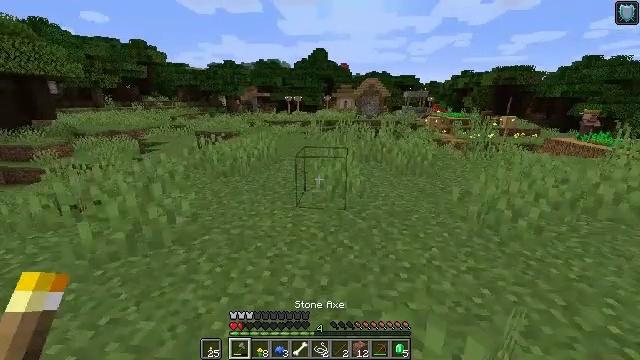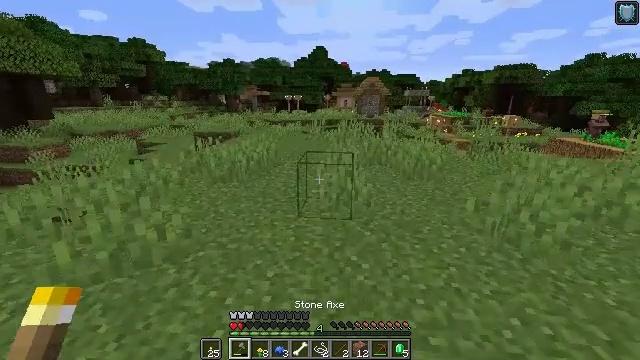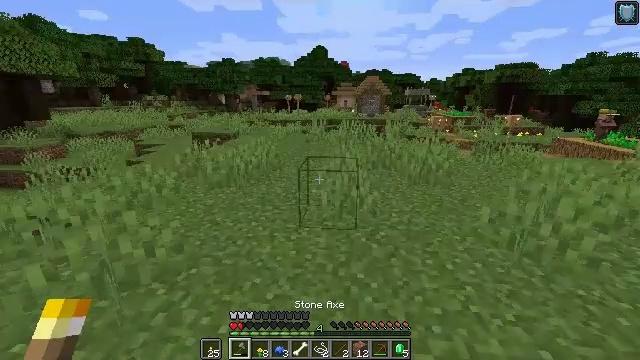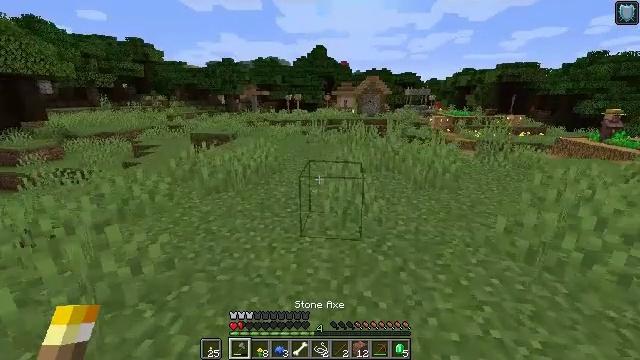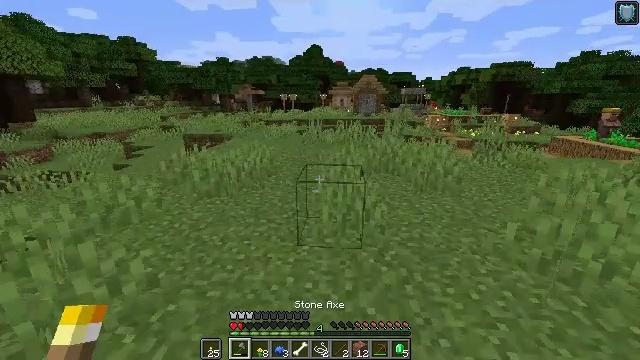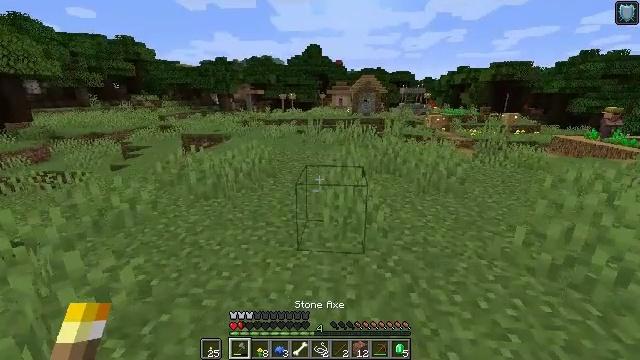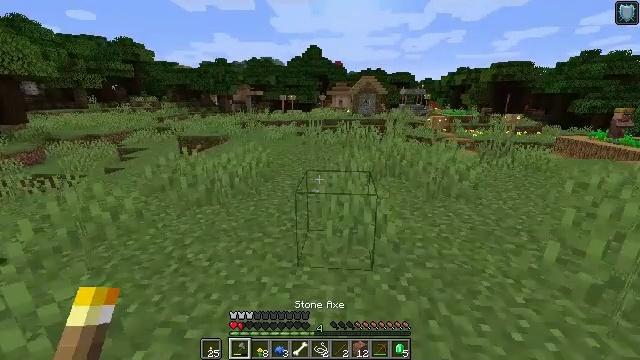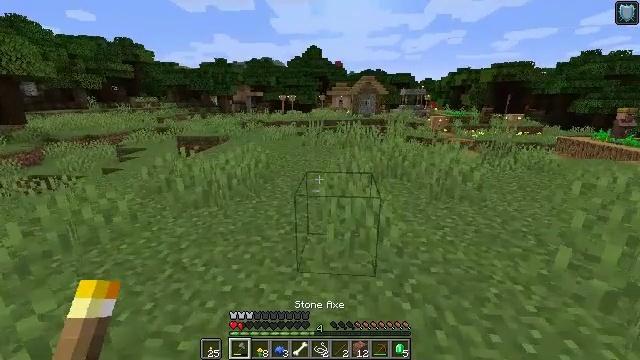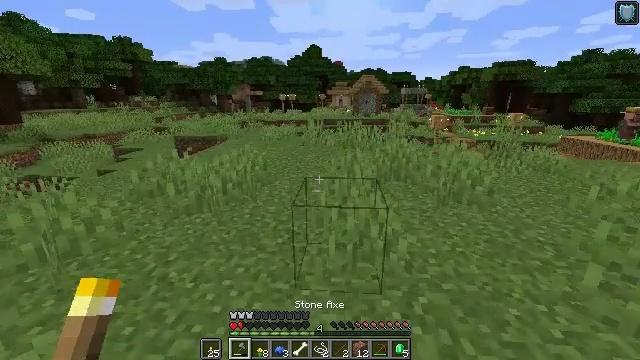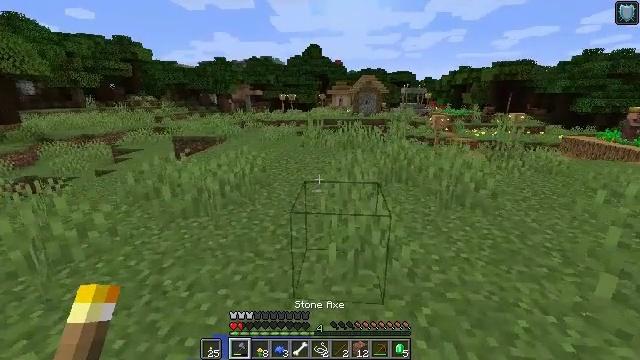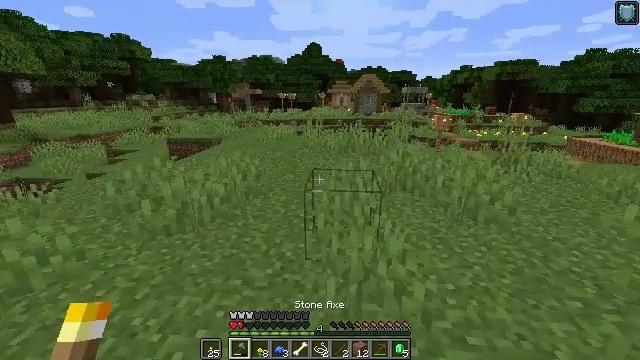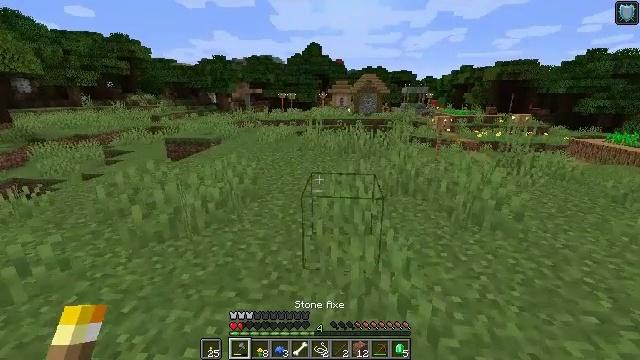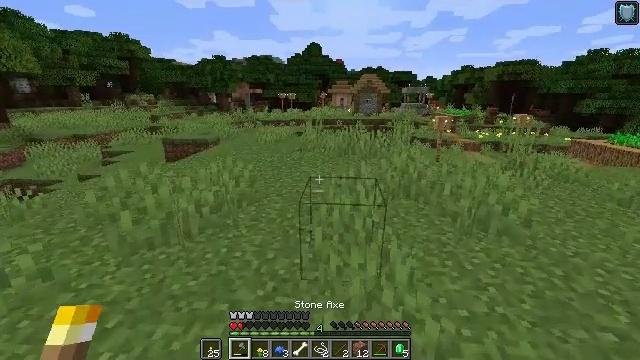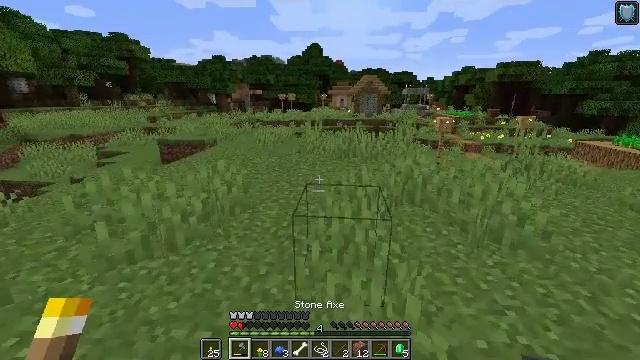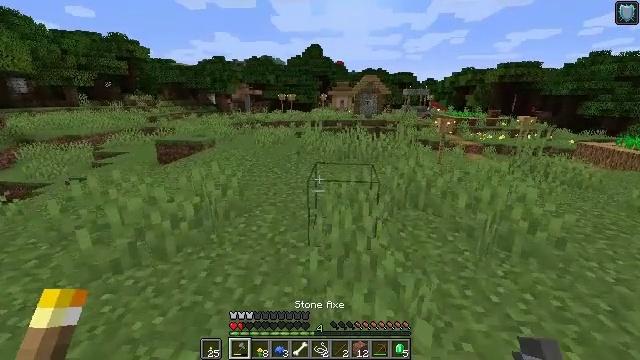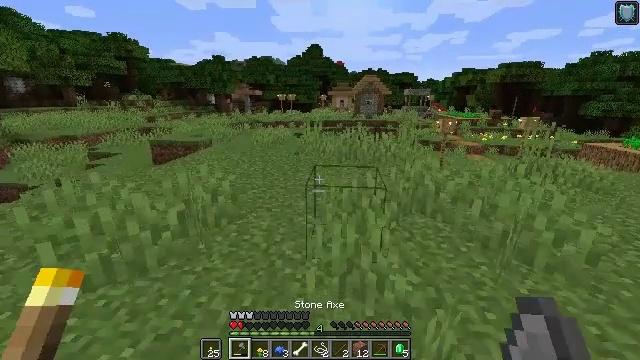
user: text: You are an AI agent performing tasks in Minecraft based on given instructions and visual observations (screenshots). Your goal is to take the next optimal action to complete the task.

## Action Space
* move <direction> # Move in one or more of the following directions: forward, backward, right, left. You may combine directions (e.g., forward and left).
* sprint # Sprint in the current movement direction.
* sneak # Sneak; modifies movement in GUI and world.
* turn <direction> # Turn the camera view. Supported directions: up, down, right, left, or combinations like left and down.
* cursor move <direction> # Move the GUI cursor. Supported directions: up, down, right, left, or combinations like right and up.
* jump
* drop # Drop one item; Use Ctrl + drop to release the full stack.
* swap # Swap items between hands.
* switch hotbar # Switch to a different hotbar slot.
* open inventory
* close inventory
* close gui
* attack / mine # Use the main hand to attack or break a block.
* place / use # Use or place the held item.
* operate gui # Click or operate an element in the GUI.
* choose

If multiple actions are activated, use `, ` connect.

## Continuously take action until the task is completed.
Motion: motion action
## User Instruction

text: Craft a loom.
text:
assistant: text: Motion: move forward
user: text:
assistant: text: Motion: move forward
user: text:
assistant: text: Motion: move forward
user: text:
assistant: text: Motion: move forward
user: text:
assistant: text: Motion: move forward
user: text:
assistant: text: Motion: move forward
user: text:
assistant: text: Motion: move forward
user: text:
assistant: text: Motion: move forward
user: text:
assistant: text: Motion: move forward
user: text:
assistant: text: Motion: move forward
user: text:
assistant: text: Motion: move forward
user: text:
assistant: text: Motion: move forward
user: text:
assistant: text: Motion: move forward
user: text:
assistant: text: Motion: move forward
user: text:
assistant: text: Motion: move forward
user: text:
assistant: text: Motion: move forward
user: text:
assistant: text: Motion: move forward
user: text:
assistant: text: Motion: move forward
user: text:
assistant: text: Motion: move forward
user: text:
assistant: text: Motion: move forward
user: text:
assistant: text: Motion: move forward
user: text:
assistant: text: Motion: move forward
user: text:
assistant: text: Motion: move forward
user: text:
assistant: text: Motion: move forward
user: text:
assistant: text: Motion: move forward
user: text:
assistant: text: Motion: move forward
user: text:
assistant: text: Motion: move forward
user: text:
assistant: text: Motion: move forward
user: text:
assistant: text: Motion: move forward
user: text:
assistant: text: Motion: move forward